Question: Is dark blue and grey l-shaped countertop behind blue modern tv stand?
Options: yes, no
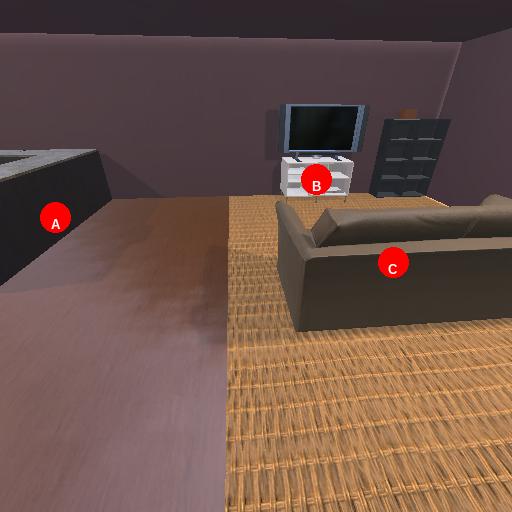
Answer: yes